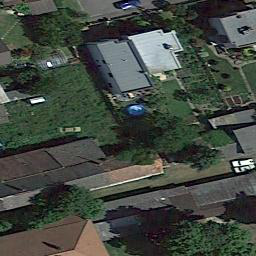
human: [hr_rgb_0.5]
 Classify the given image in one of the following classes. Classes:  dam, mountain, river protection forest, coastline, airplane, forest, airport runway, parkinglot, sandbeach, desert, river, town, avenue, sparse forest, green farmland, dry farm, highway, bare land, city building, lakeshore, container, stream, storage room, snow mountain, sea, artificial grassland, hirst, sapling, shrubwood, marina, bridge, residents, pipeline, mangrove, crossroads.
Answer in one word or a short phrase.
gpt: residents